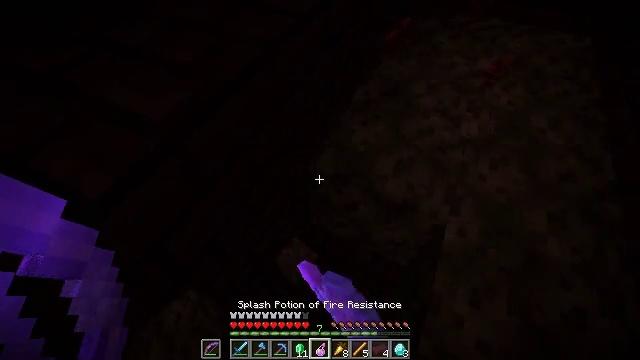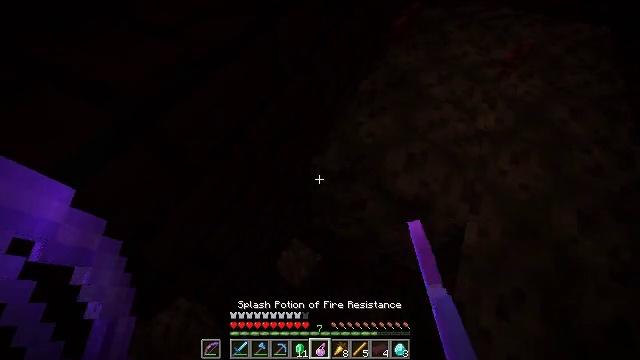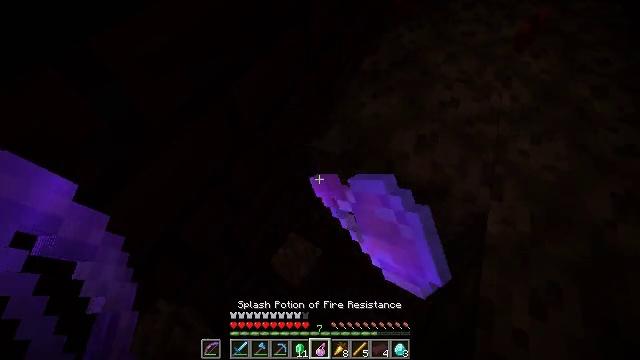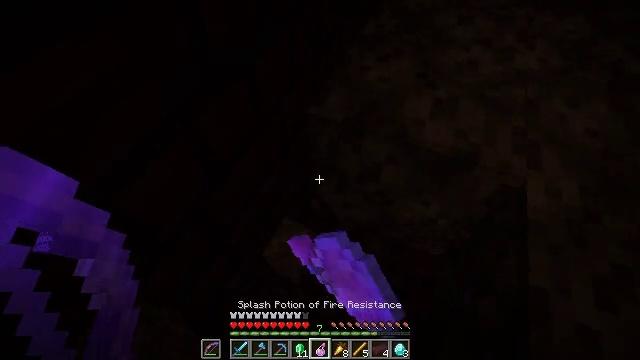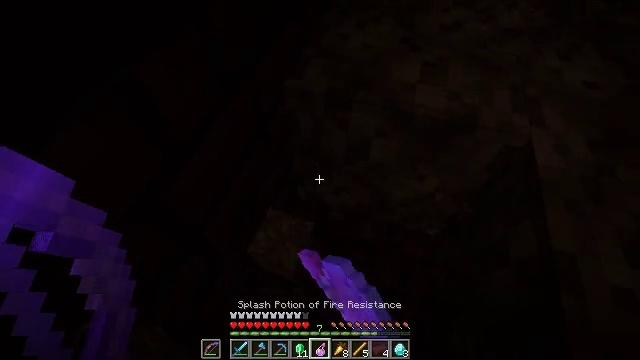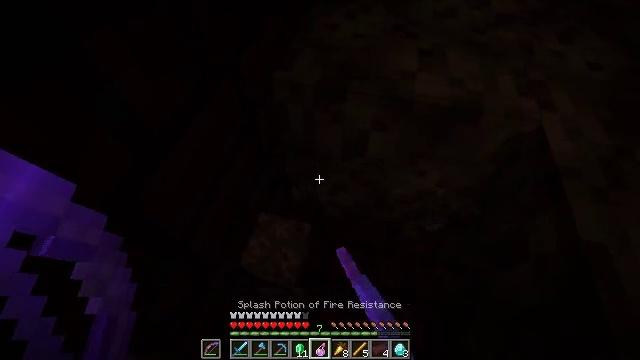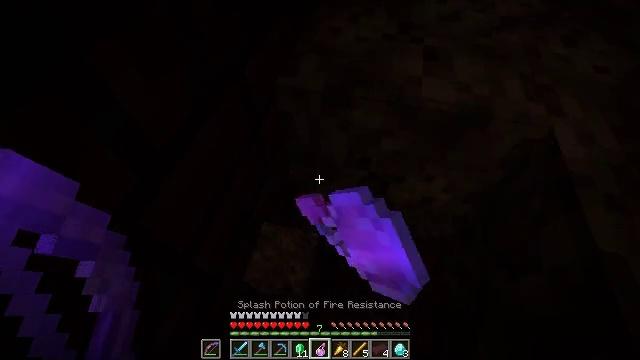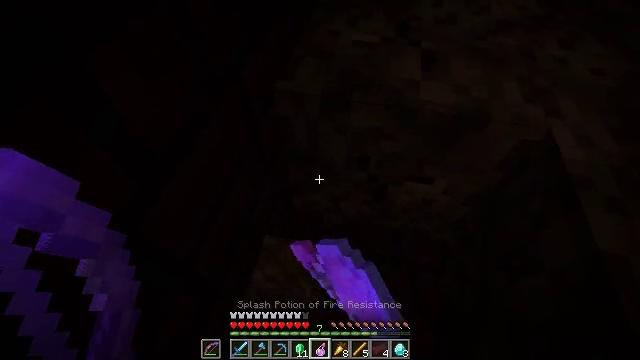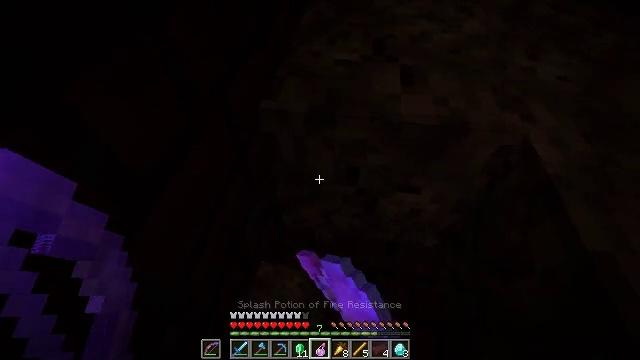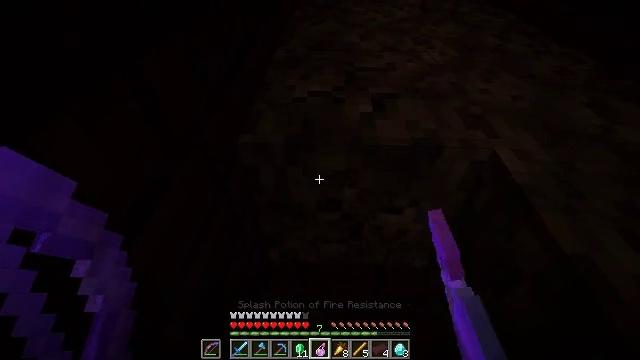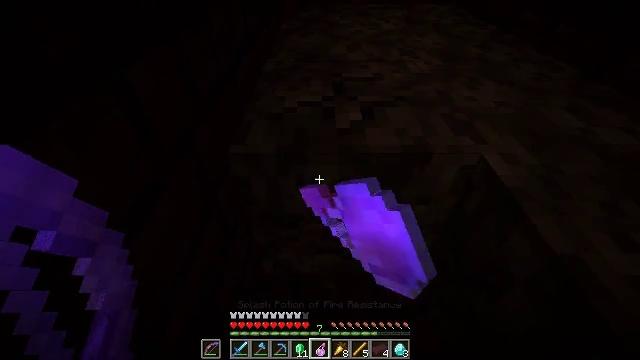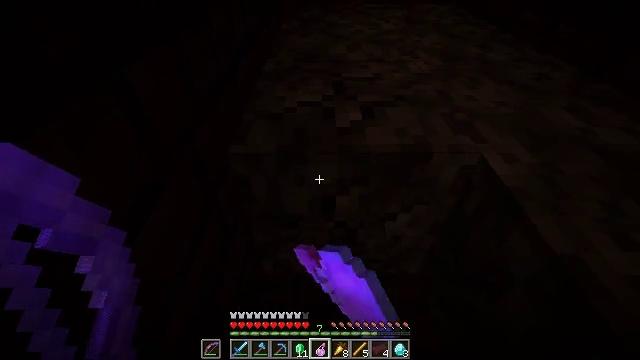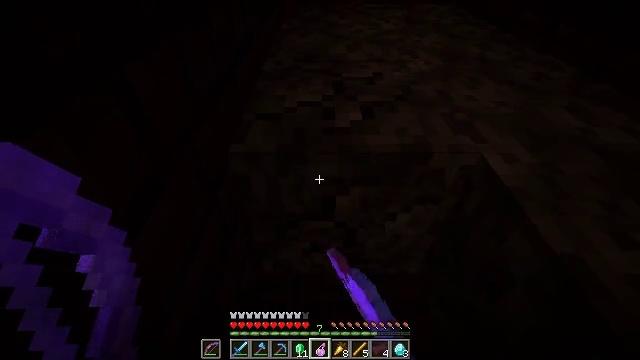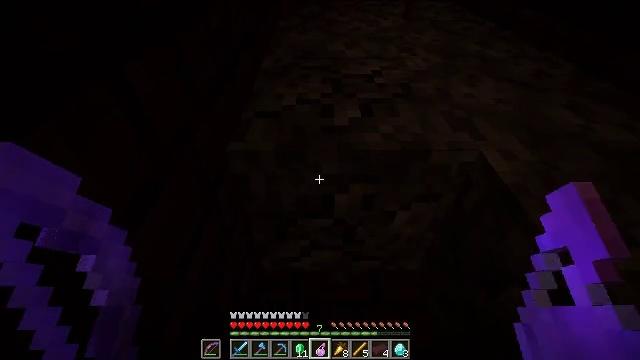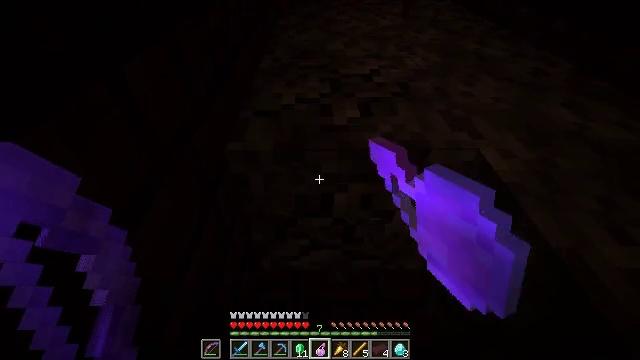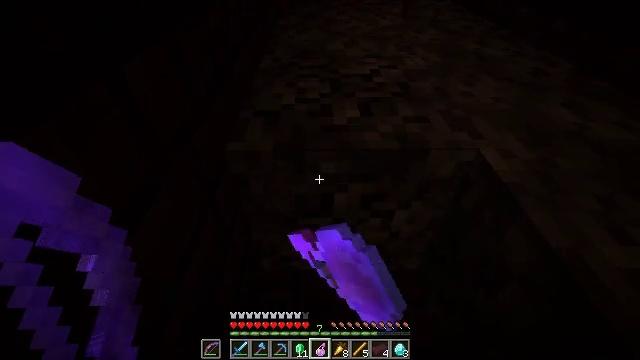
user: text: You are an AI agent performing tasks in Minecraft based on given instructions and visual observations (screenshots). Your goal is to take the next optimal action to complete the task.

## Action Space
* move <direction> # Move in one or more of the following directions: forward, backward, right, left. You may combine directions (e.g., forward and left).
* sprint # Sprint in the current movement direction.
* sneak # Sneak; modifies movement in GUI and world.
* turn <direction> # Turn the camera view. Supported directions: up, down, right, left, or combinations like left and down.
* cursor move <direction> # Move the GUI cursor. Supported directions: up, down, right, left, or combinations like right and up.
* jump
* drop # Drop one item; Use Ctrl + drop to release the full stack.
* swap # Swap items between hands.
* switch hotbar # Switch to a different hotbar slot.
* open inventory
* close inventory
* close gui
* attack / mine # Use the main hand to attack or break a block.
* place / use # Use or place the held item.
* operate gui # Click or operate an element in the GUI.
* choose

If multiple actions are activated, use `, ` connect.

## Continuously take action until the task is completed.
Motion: motion action
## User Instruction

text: Extract soul sand for building purposes.
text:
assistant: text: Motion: attack / mine
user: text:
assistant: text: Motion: turn right, attack / mine
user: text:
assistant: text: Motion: turn right, attack / mine
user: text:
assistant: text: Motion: turn right, attack / mine
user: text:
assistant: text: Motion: turn right, attack / mine
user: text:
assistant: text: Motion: attack / mine
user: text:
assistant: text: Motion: attack / mine
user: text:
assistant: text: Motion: turn right and up, attack / mine
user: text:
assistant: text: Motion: turn right and up, attack / mine
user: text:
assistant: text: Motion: turn right and up, attack / mine
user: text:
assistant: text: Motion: attack / mine
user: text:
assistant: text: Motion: attack / mine
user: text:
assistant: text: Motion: attack / mine
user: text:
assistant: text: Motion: attack / mine
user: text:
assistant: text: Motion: attack / mine
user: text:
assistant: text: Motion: attack / mine
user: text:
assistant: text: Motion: move forward, attack / mine
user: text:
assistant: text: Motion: move forward, attack / mine
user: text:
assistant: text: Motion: move forward, attack / mine
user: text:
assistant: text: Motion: move forward, attack / mine
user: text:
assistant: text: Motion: move forward, attack / mine
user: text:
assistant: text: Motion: move forward, attack / mine
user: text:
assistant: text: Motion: move forward, attack / mine
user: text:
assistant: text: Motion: turn right and up, attack / mine, open inventory
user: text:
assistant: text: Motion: cursor move right and up, open inventory
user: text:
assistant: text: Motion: cursor move right and up, open inventory
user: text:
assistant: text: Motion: open inventory
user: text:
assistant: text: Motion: no_op
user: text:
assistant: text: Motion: cursor move right
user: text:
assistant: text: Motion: cursor move right and down